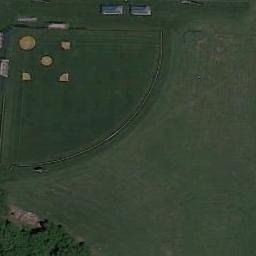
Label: baseball_diamond